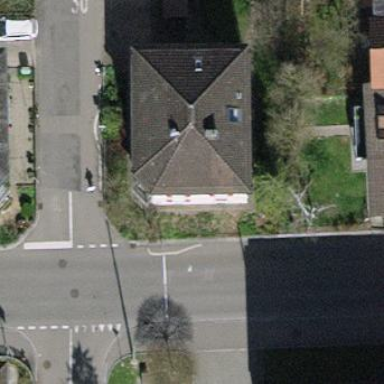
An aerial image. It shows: Hipped-roof building with apartments.